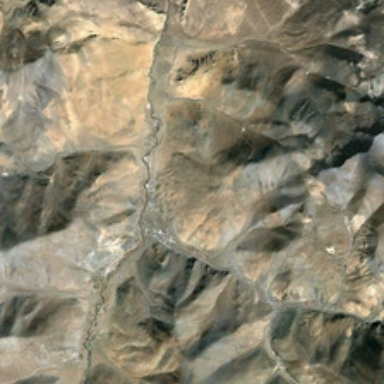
It is a piece of irregular khaki mountain .